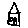
Label: house